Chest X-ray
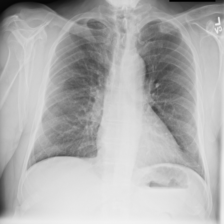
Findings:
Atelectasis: negative
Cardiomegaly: negative
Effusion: negative
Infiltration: negative
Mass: negative
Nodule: negative
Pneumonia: negative
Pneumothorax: negative
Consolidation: negative
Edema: negative
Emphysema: negative
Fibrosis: negative
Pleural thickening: negative
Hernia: negative